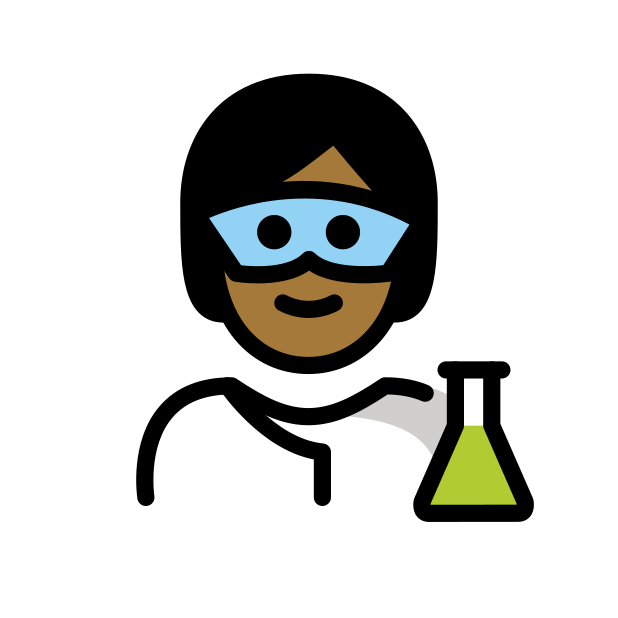
scientist: medium-dark skin tone